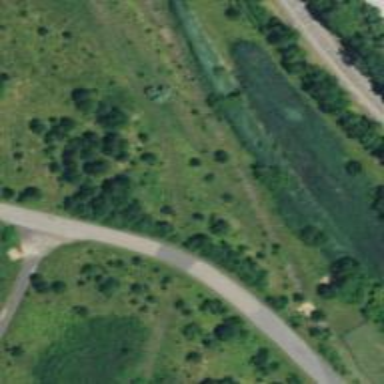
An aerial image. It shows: Disused railway spur line.